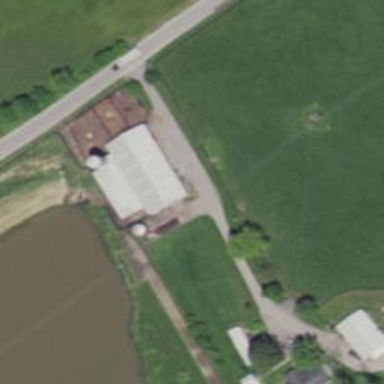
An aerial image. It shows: Silo.